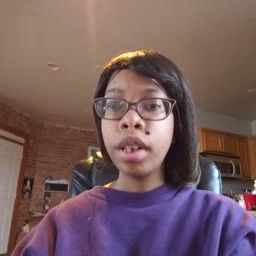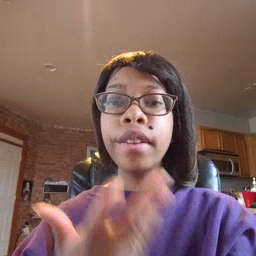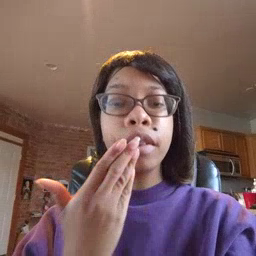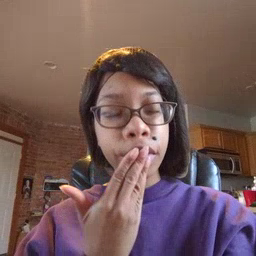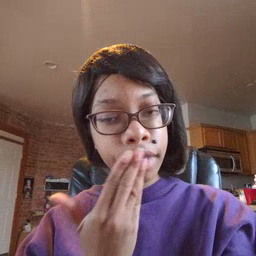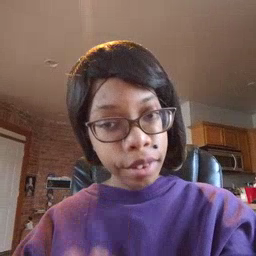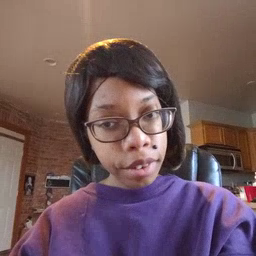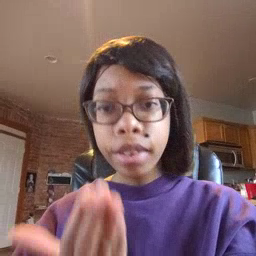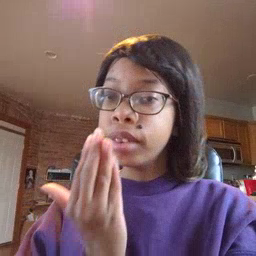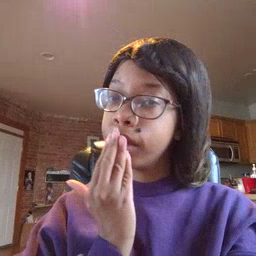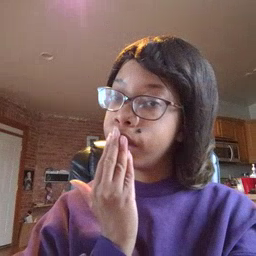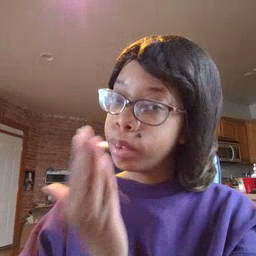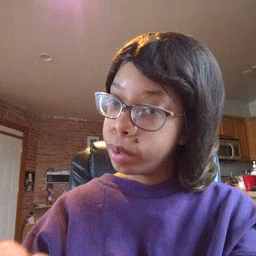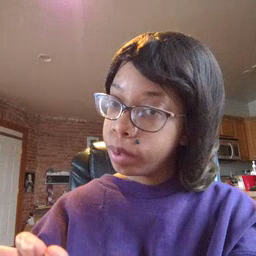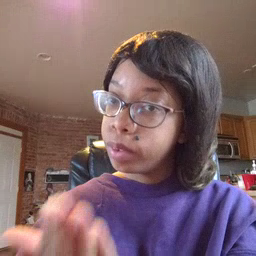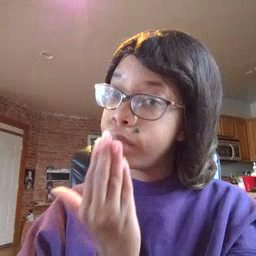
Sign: thankyou